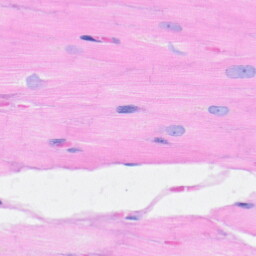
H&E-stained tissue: Heart